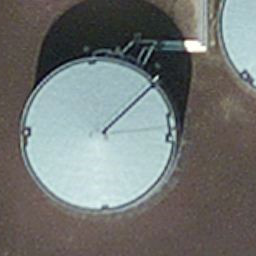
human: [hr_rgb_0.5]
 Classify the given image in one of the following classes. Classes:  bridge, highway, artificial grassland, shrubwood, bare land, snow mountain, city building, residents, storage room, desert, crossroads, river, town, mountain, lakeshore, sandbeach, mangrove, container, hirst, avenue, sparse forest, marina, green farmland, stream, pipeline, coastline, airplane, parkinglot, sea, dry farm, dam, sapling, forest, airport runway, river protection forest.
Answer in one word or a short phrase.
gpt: storage room